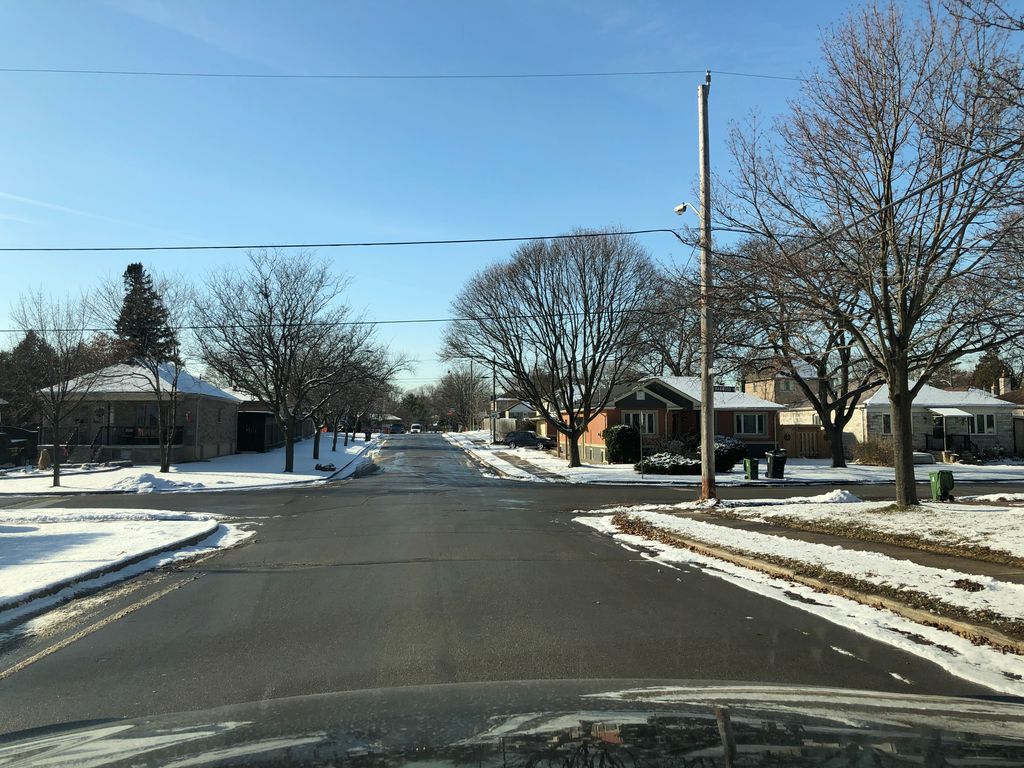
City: toronto